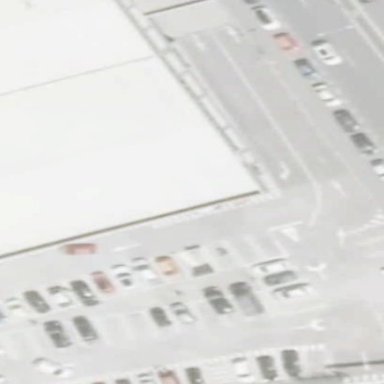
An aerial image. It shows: Street side parking area.